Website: apple-inc
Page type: payment
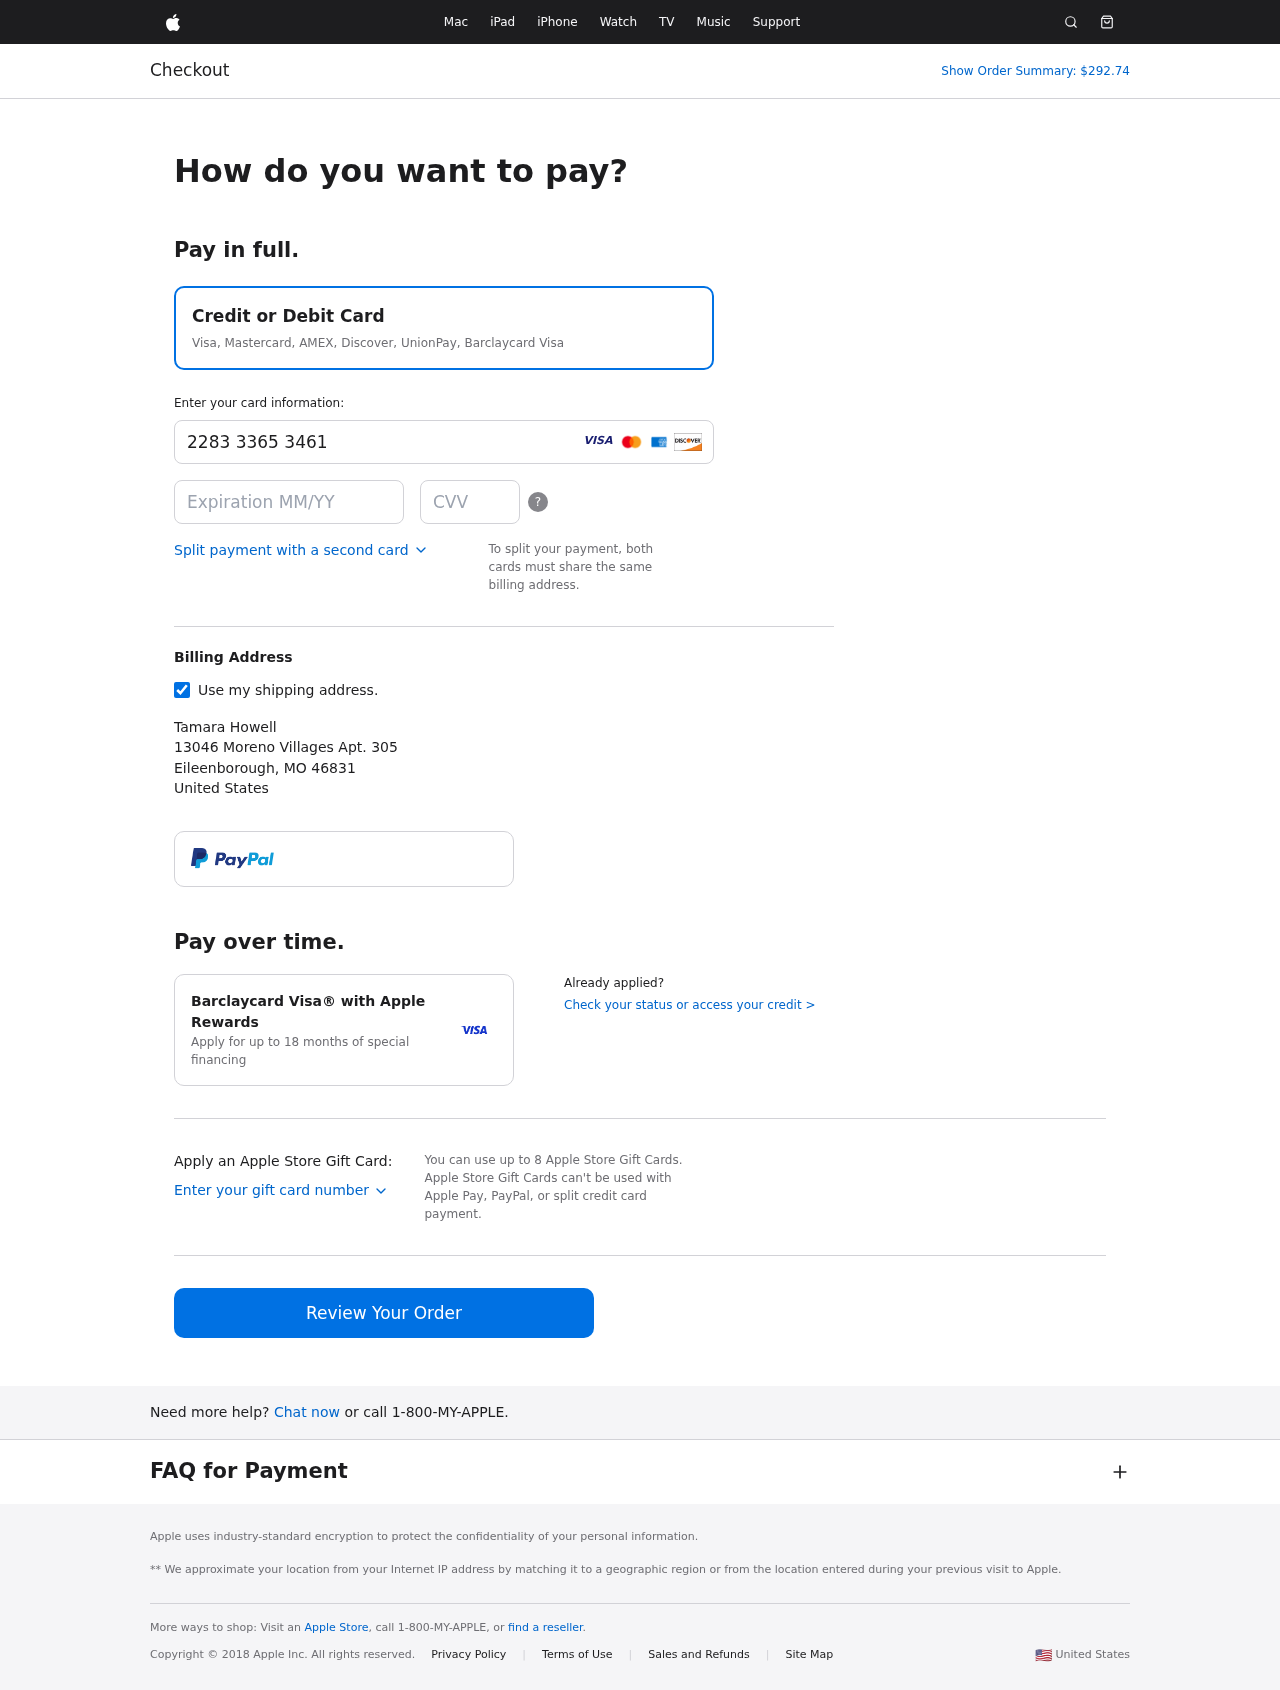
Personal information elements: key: PII_CARD_CVV
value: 966
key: PII_CARD_EXPIRY
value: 03/26
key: PII_CARD_NUMBER
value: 2283 3365 3461 0979
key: PII_CITY
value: Eileenborough
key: PII_COUNTRY
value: United States
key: PII_FULLNAME
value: Tamara Howell
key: PII_POSTCODE
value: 46831
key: PII_STATE_ABBR
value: MO
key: PII_STREET
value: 13046 Moreno Villages Apt. 305
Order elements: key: ORDER_TOTAL
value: Show Order Summary: $292.74